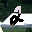
Label: 2